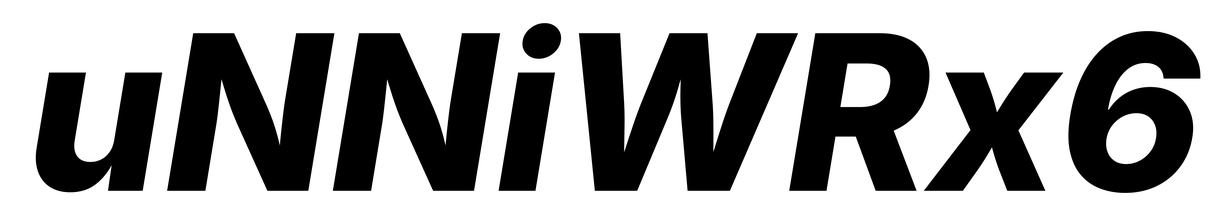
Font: Inter-Italic_ExtraBold_Italic